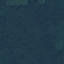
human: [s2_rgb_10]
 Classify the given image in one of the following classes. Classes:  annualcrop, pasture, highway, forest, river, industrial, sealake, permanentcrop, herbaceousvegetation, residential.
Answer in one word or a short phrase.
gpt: Forest